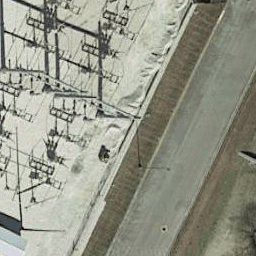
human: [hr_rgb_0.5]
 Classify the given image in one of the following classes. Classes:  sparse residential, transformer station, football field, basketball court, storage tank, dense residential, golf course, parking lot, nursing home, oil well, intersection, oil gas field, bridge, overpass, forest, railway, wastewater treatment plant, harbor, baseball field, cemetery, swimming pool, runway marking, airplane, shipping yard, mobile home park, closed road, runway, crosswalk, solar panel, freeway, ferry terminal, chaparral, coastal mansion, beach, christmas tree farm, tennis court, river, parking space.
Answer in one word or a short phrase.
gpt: transformer station